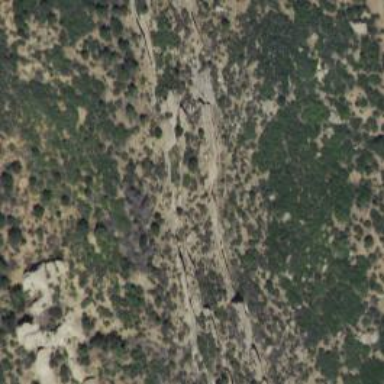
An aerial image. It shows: Archaeological site with historical significance.